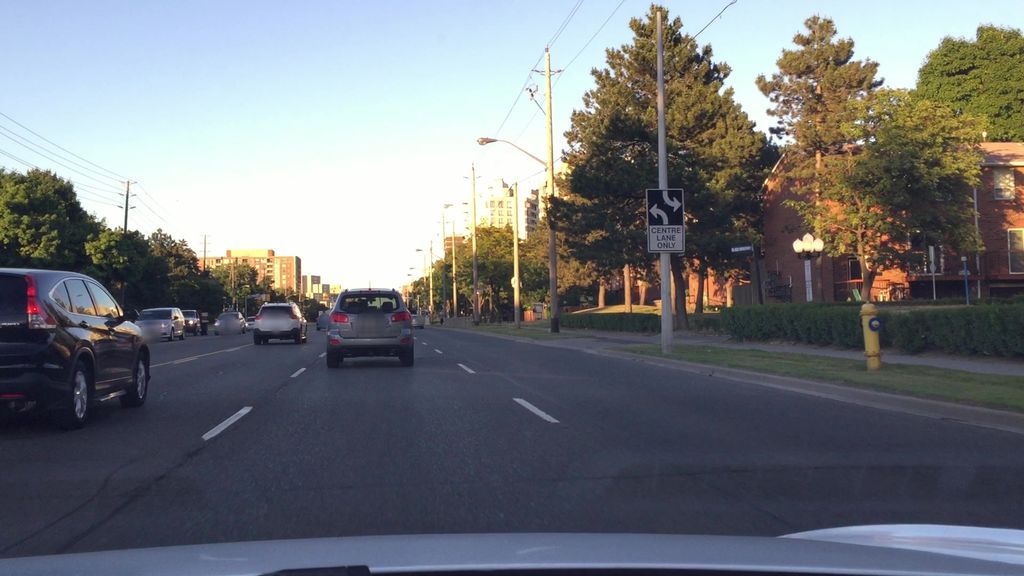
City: toronto